Interaction volume radius: 10 \u00c5
Interaction volume height: 10 \u00c5
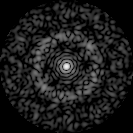
Disorder parameter: 0.839